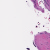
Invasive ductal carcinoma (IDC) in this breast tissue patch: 0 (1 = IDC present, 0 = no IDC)